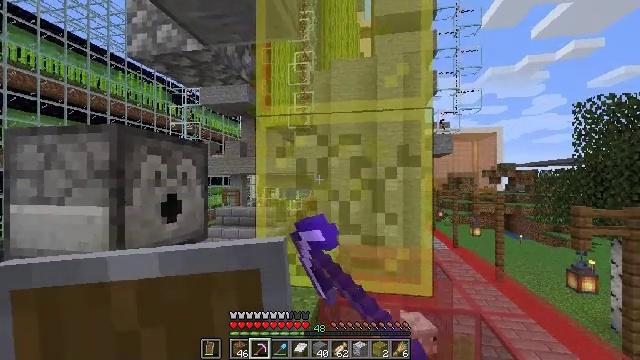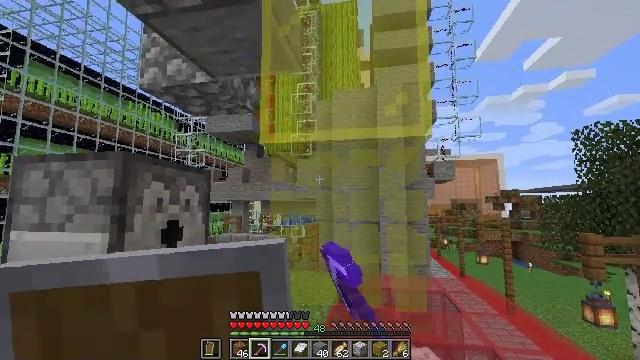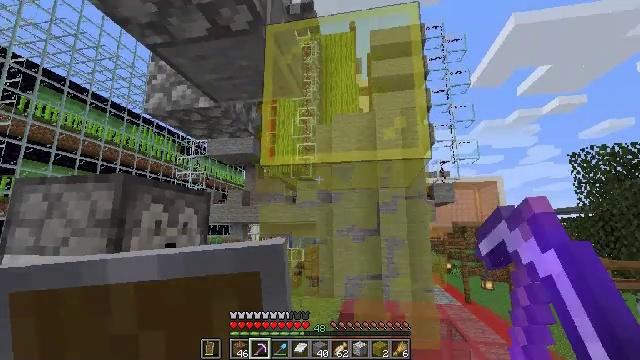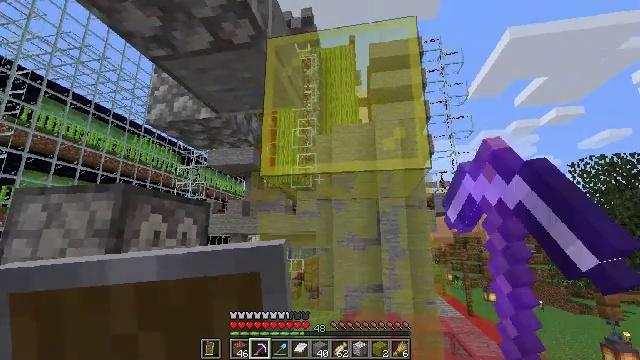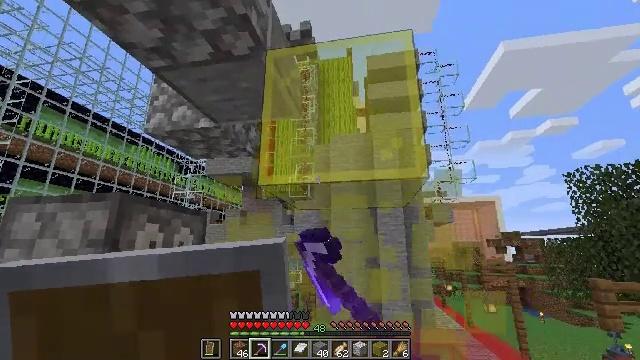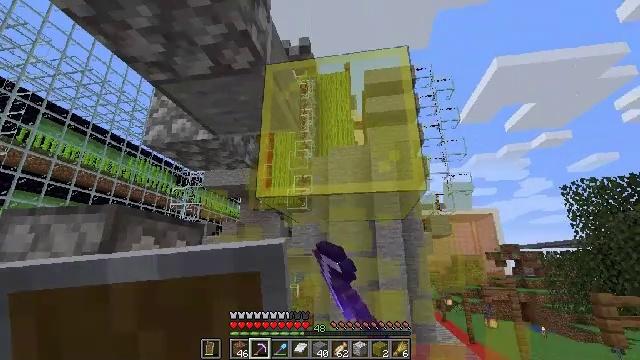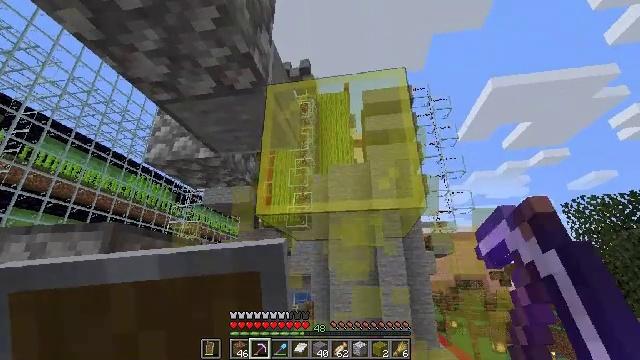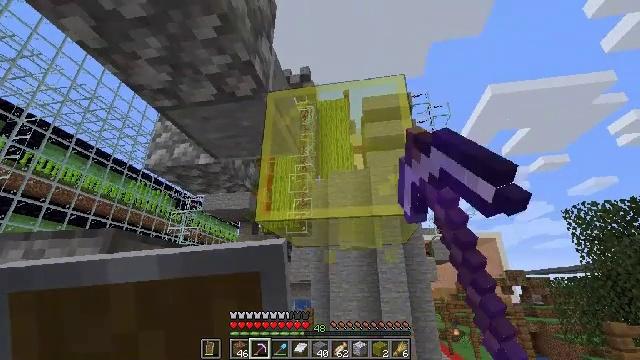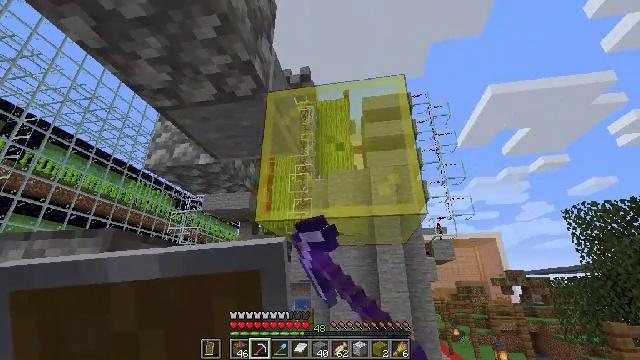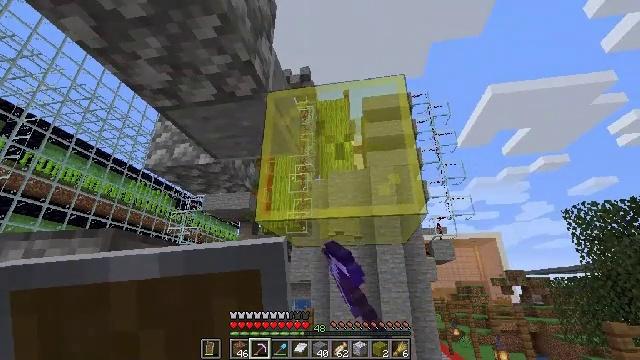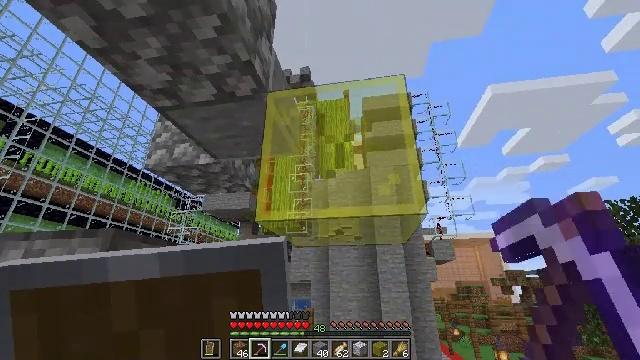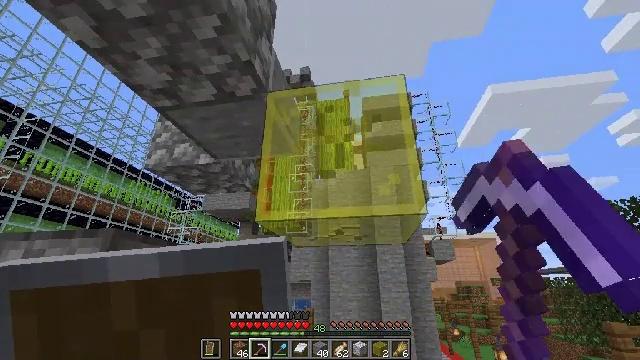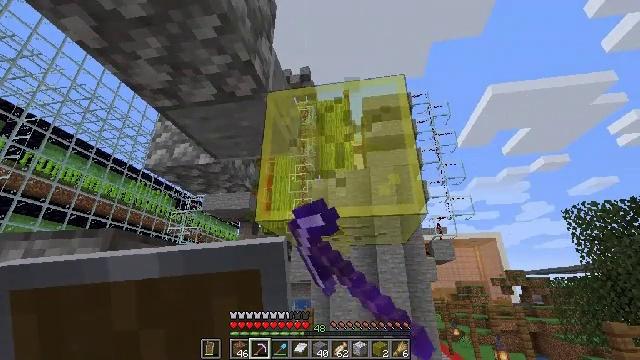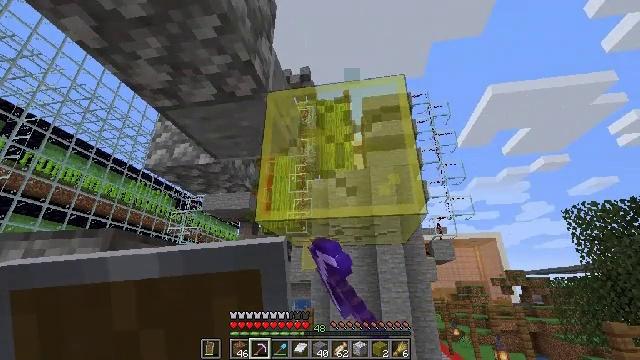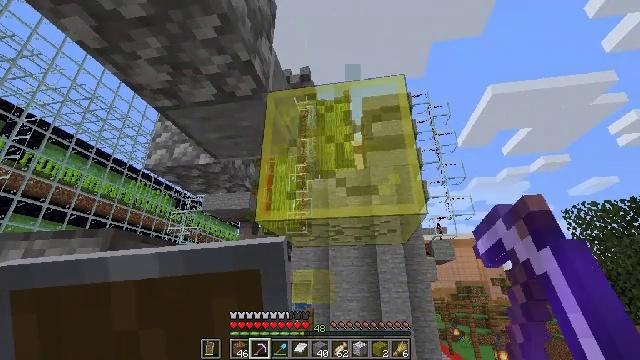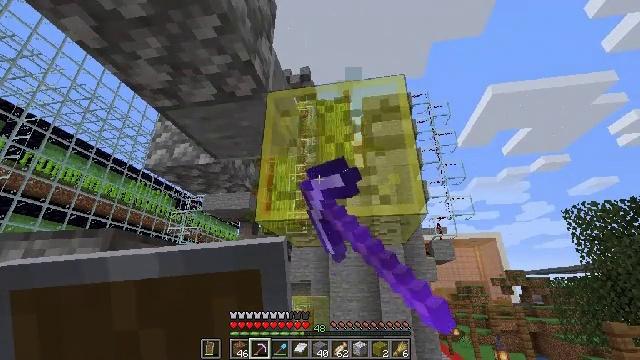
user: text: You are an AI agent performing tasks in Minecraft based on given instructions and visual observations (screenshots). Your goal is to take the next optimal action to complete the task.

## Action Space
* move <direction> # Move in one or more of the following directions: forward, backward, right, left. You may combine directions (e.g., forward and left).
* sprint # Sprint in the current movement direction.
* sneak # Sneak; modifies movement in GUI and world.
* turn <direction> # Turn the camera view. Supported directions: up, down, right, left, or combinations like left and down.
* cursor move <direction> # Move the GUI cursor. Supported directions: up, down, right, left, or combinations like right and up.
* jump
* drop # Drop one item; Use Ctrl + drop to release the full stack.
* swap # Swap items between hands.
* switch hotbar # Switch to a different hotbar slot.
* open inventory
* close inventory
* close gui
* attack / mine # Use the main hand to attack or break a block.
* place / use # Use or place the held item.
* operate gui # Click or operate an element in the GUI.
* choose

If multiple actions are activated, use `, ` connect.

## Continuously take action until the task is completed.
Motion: motion action
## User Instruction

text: Mine yellow stained glass from a window or decoration.
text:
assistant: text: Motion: turn up, attack / mine
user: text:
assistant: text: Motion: turn up, attack / mine
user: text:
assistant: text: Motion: turn up, attack / mine
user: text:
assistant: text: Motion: turn up, attack / mine
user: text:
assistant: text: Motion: turn up, attack / mine
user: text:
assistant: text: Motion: turn up, attack / mine
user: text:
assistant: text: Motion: turn up, attack / mine
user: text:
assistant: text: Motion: attack / mine
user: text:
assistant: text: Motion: attack / mine
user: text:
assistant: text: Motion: attack / mine
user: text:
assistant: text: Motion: attack / mine
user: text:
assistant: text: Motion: attack / mine
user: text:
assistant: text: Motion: attack / mine
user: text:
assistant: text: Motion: attack / mine
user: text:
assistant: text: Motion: attack / mine
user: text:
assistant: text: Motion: attack / mine
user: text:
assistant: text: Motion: attack / mine
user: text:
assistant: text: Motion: attack / mine
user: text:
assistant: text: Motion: attack / mine
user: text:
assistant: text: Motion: attack / mine
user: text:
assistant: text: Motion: attack / mine